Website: apple-inc
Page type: payment
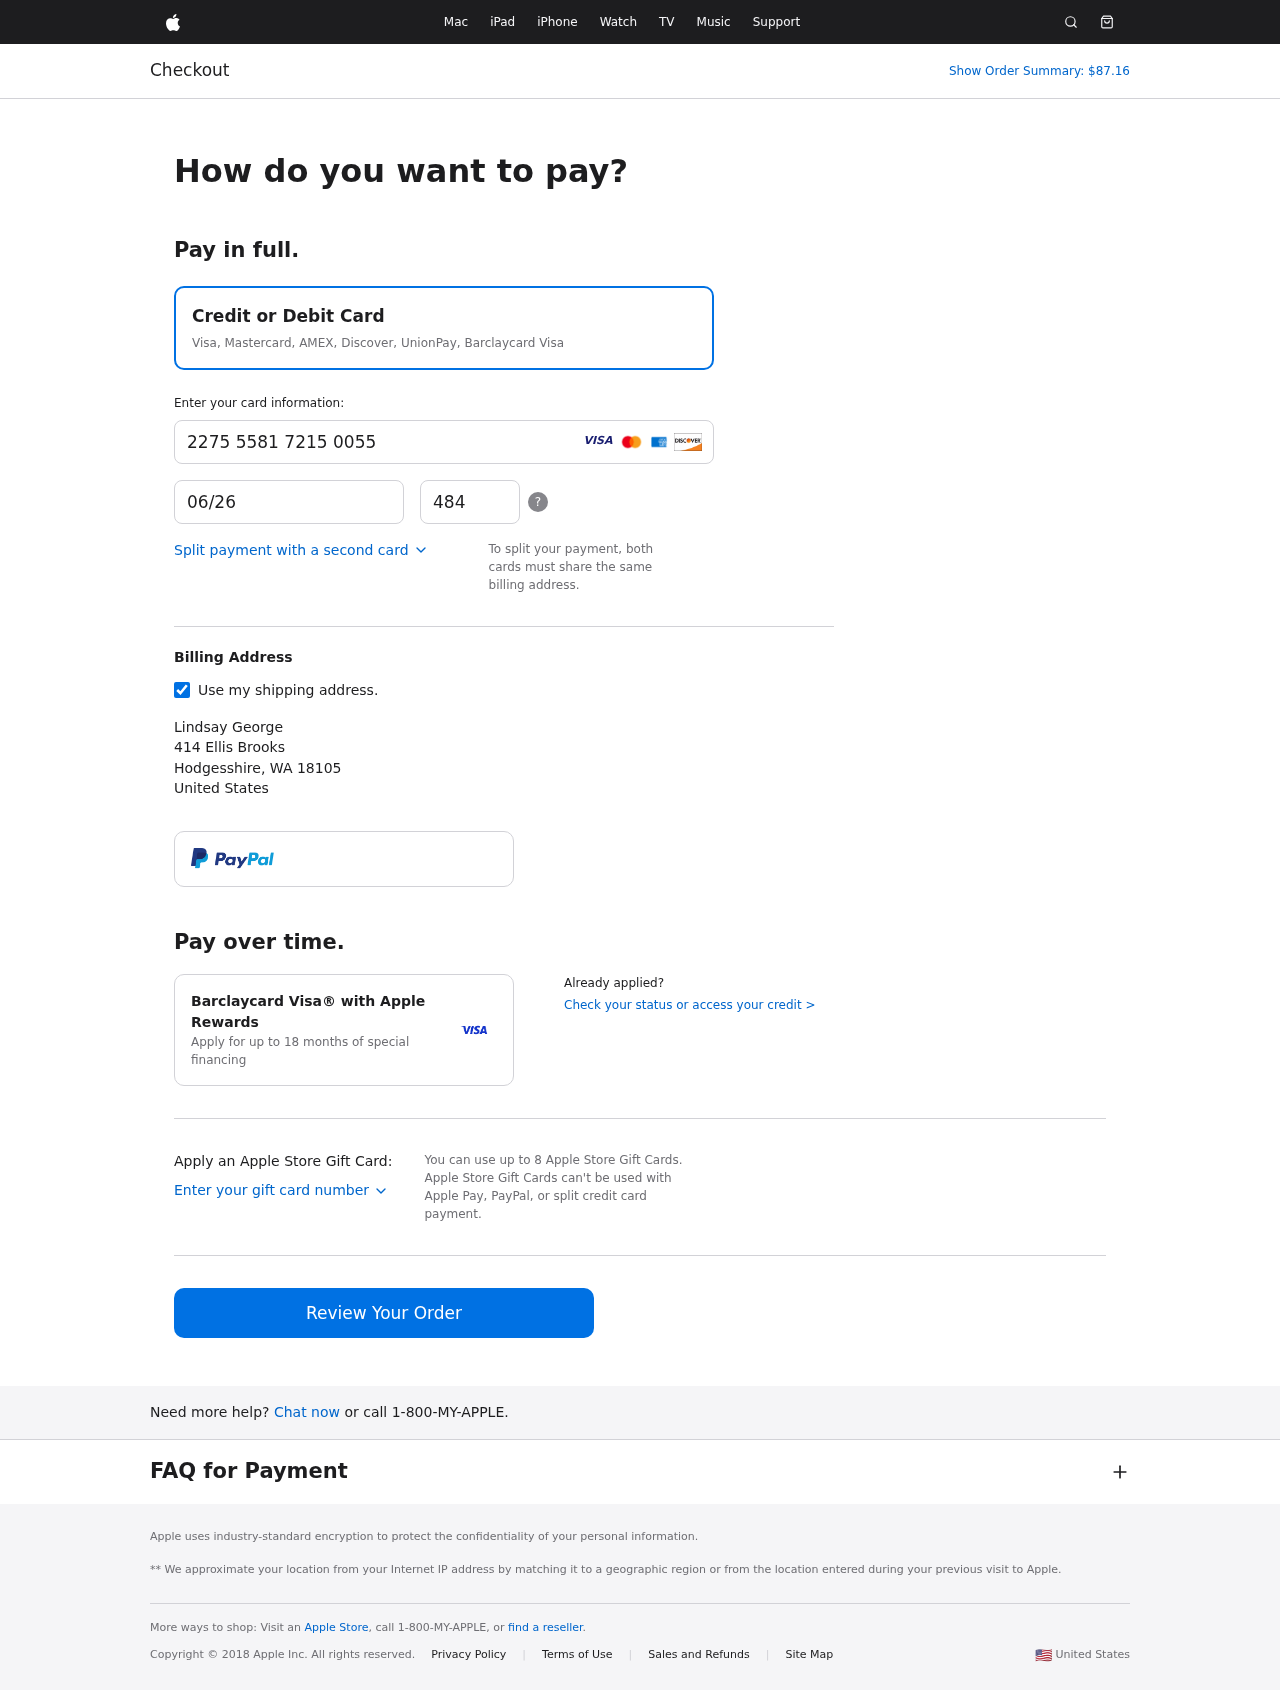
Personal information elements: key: PII_CARD_CVV
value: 484
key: PII_CARD_EXPIRY
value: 06/26
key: PII_CARD_NUMBER
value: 2275 5581 7215 0055
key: PII_CITY
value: Hodgesshire
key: PII_COUNTRY
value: United States
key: PII_FULLNAME
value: Lindsay George
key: PII_POSTCODE
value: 18105
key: PII_STATE_ABBR
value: WA
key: PII_STREET
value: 414 Ellis Brooks
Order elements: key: ORDER_TOTAL
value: Show Order Summary: $87.16